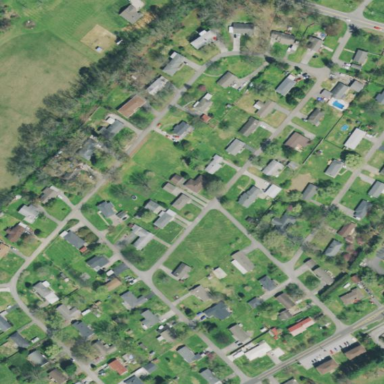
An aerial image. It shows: Residential area composed of single-family homes.